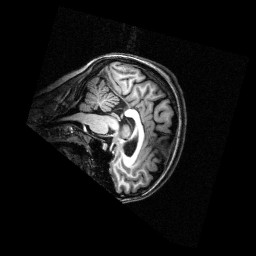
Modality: T1w
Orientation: sagittal
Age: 26
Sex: female